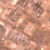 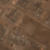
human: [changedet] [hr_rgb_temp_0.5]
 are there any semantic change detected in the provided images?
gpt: No change occurred in this area.